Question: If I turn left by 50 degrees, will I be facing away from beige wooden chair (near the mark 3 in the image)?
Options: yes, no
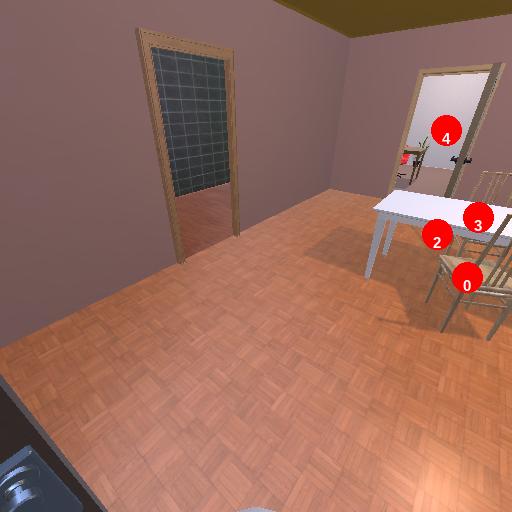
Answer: yes